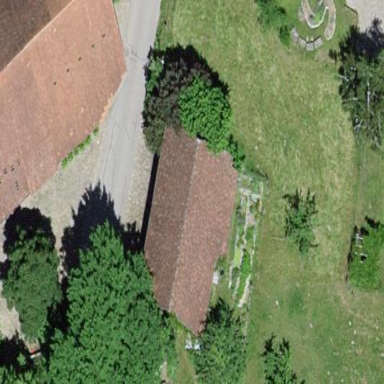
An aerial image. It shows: Garage.